Field crop: tomato
Growth stage: 1
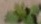
Species: solanum